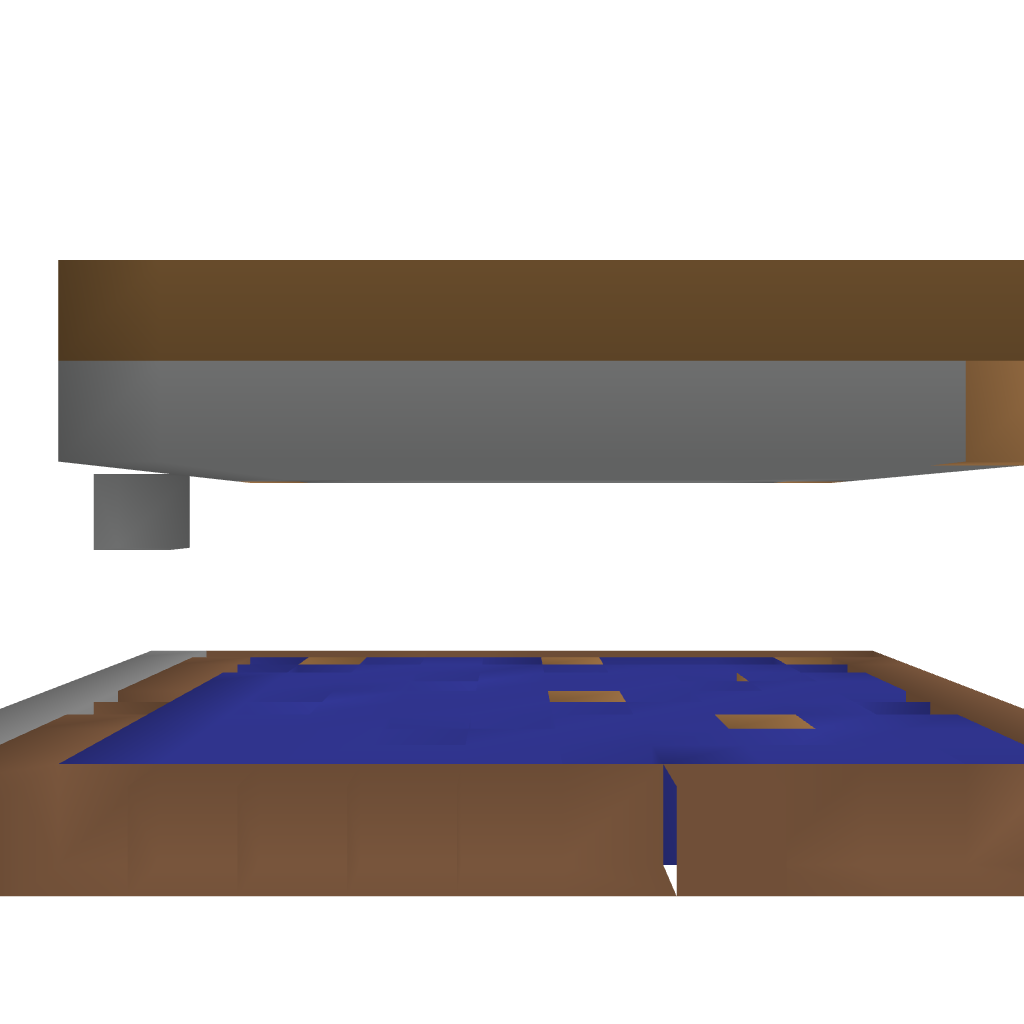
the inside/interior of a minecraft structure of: w4rl0's Basic House